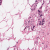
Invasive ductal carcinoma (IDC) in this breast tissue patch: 1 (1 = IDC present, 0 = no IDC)